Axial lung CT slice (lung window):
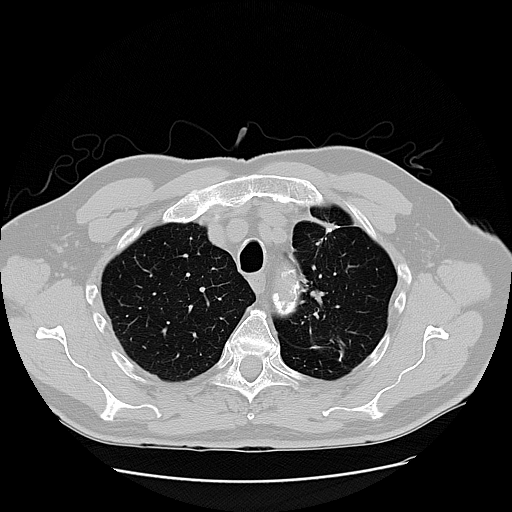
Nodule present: no